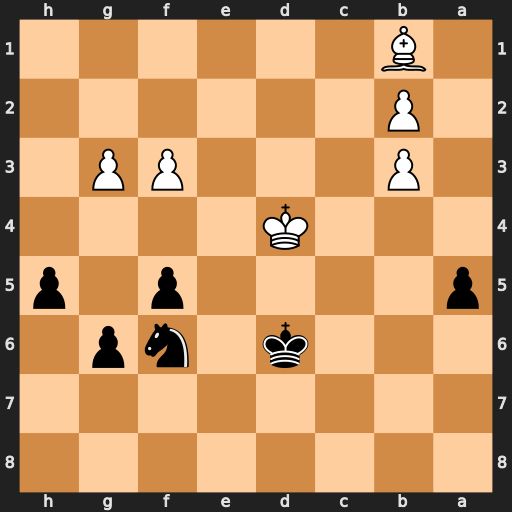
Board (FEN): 8/8/3k1np1/p4p1p/3K4/1P3PP1/1P6/1B6
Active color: b
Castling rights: -
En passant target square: -
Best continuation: f4 gxf4 h4